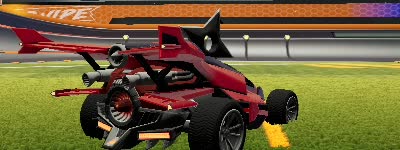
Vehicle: aftershock